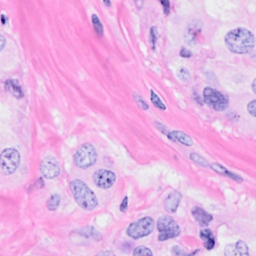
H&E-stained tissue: Breast